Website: home-depot
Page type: stored-credit-cards
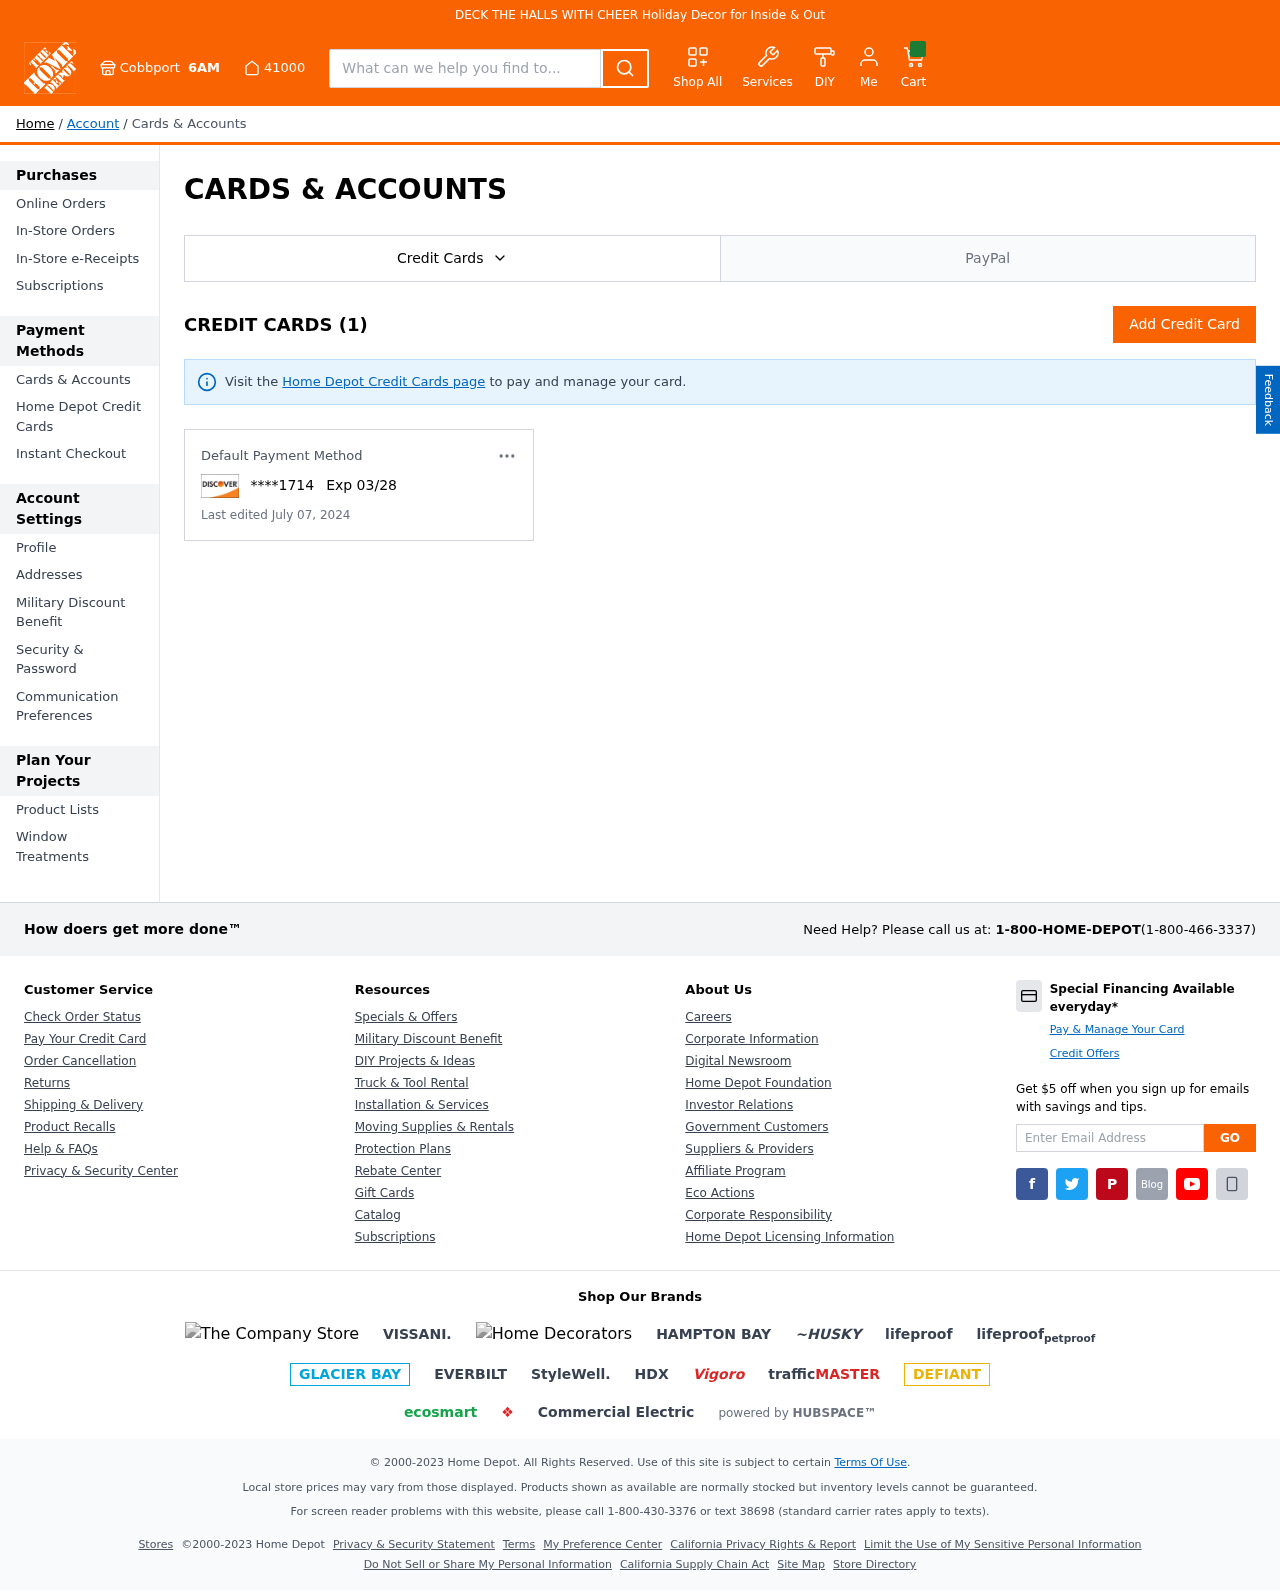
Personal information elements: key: PII_CARD_EXPIRY
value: Exp 03/28
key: PII_CARD_LAST4
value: ****1714
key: PII_CITY
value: Cobbport
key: PII_POSTCODE
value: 41000
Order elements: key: ORDER_DATE
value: July 07, 2024
Search elements: key: HEADER_SEARCH
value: What can we help you find to...